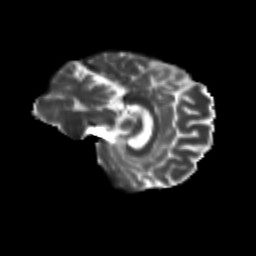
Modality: T2w
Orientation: sagittal
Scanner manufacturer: siemens
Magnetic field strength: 3 T
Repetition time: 9.2 s
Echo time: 0.084 s